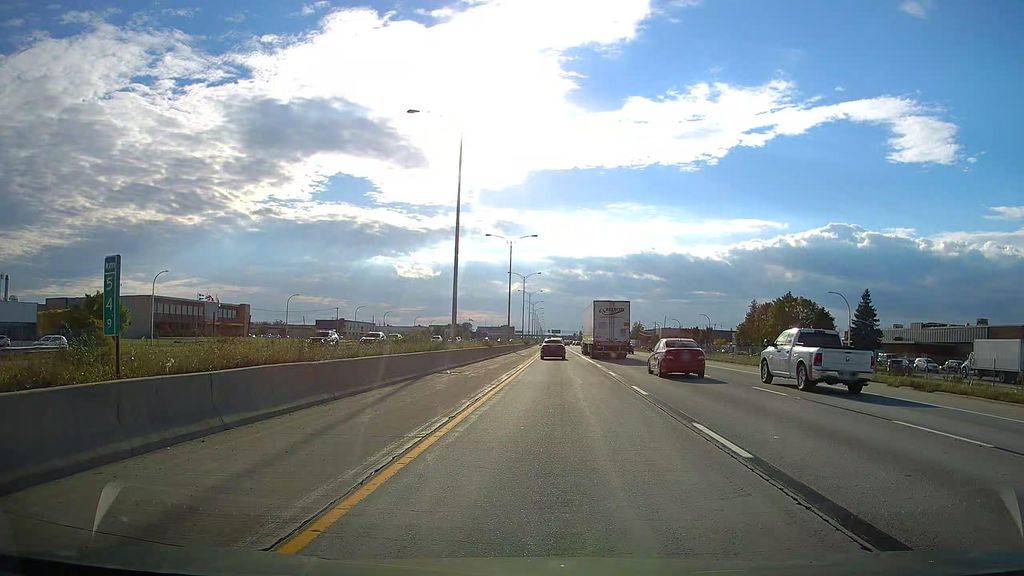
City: montreal